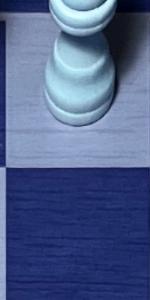
Label: Empty